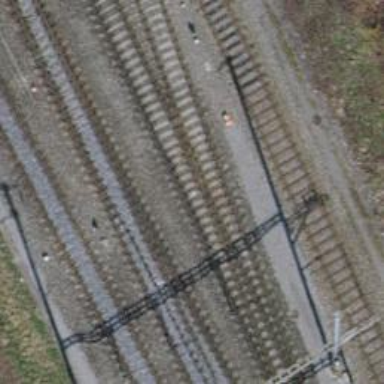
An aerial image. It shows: Railway yard with electrified tracks and single track.